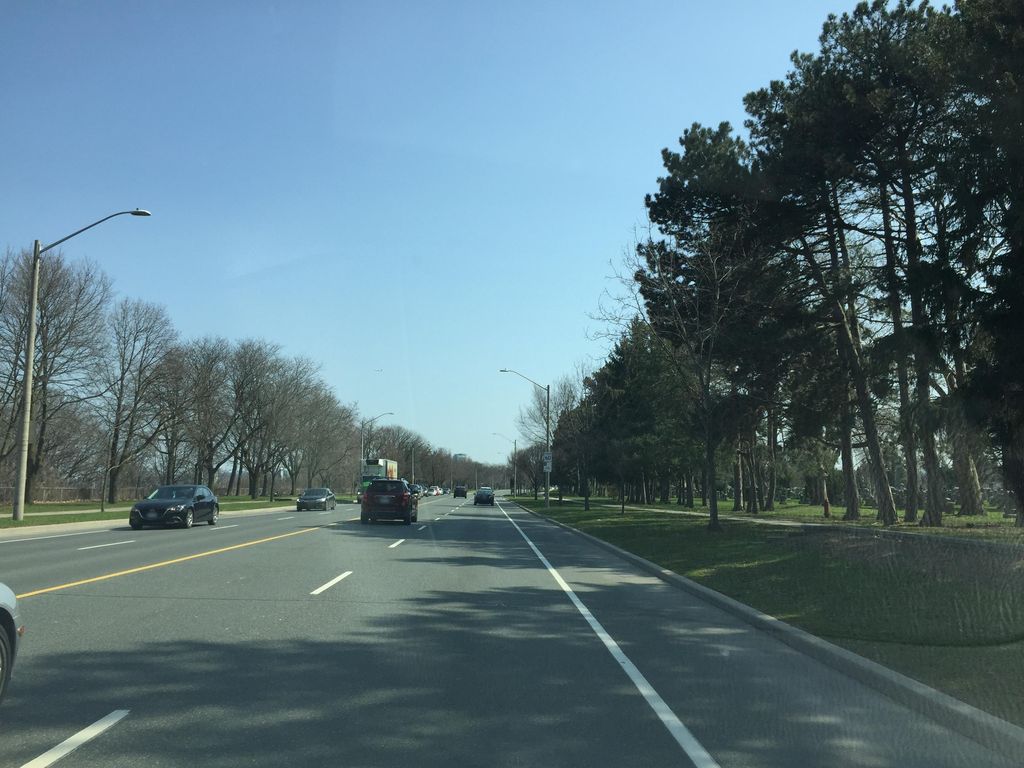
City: hamilton